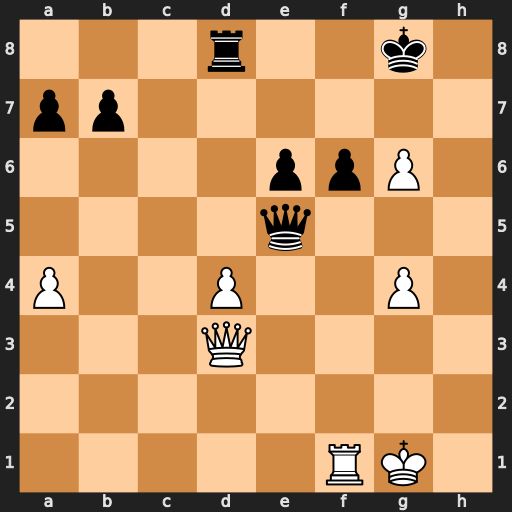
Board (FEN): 3r2k1/pp6/4ppP1/4q3/P2P2P1/3Q4/8/5RK1
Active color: w
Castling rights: -
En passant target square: -
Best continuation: dxe5 Rxd3 exf6